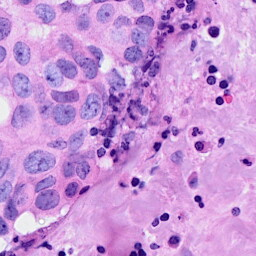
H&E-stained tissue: Breast